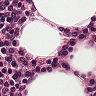
Metastatic tissue present: no